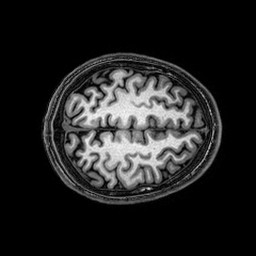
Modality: T1w
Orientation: axial
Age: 24
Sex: male